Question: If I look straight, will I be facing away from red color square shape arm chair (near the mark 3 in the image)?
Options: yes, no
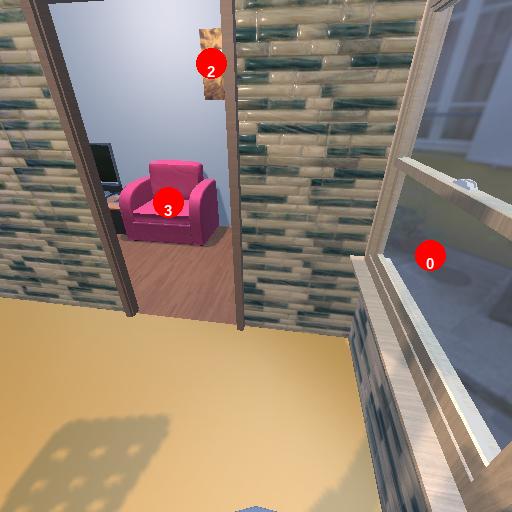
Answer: yes